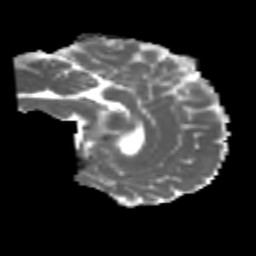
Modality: MD
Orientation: sagittal
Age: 29
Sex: male
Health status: healthy